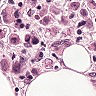
Metastatic tissue present: yes